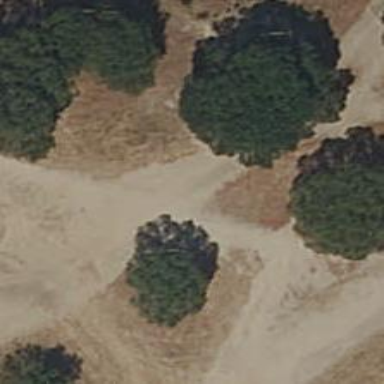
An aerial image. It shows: Dirt path.